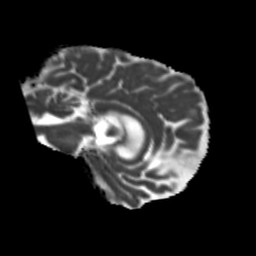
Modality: MD
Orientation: sagittal
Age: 75
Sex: female
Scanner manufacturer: siemens
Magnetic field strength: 3 T
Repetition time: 5.25 s
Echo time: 0.08 s